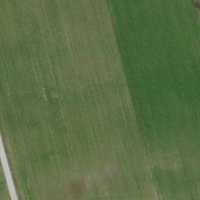
EUNIS habitat code: 52
Species observed at this site:
Phoenicurus ochruros
Hirundo rustica